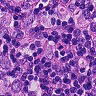
Metastatic tissue present: yes